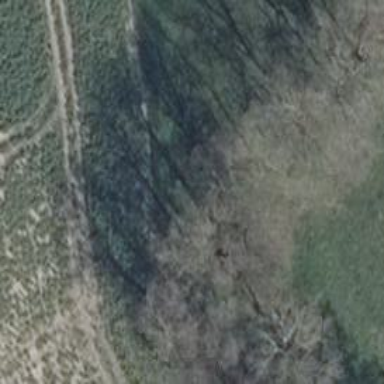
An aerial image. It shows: Row of trees in natural setting.